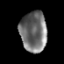
Tissue: prostate
Cell type: B cells
Senescence score: 0.2118
Nuclear area (px): 1057
Mean DAPI intensity: 112.834